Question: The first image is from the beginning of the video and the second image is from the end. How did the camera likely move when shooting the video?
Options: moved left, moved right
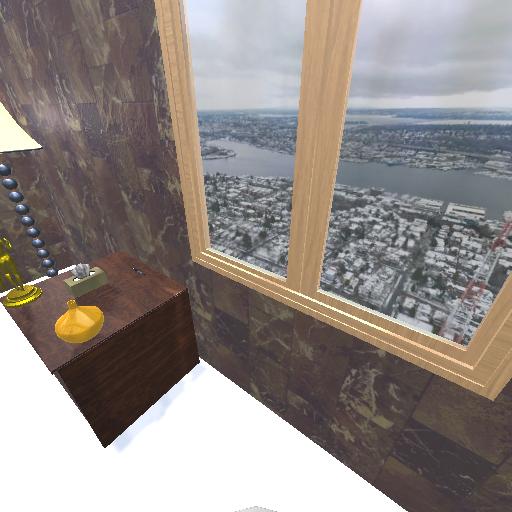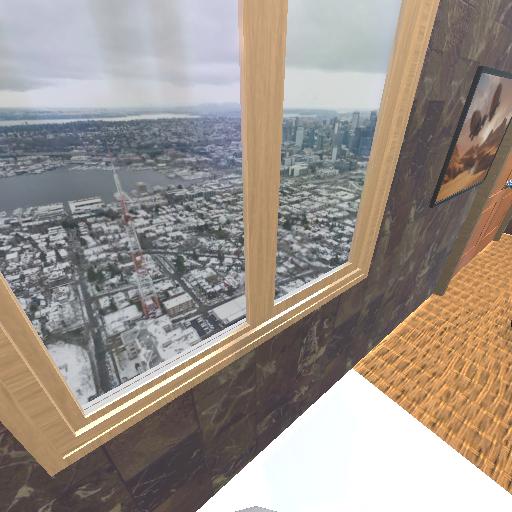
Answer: moved left